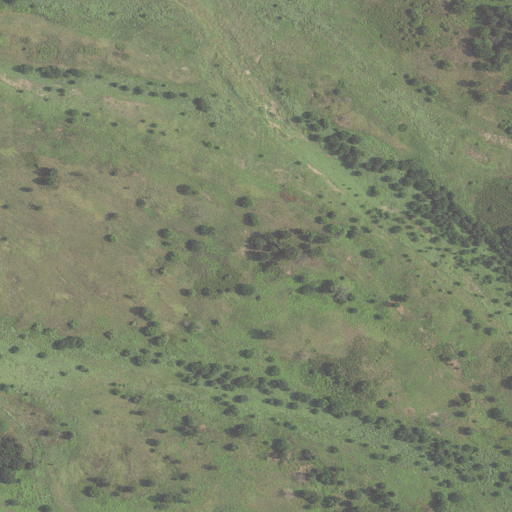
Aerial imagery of cape in Mississippi named Walnut Point containing cultivated crops, woody wetlands, and open water